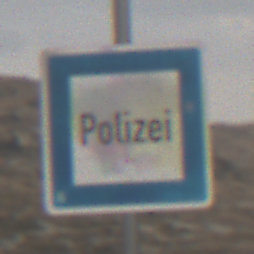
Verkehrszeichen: Polizei
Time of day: MorningAfternoon
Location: Outdoor (Nature)
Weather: Overcast
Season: NotSpecified
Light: Natural